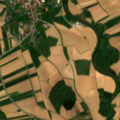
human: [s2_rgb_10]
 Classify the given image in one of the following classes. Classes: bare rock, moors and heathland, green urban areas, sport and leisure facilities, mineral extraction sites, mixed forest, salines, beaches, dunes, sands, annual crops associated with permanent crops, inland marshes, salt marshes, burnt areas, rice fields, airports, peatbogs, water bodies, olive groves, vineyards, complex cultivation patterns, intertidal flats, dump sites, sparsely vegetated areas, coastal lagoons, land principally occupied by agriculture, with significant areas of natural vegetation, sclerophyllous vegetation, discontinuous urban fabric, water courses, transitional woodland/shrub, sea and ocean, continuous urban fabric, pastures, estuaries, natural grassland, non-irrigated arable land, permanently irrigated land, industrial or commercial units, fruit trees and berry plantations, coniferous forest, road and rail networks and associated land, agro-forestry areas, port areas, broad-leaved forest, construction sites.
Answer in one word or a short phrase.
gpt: discontinuous urban fabric, non-irrigated arable land, complex cultivation patterns, land principally occupied by agriculture, with significant areas of natural vegetation, broad-leaved forest